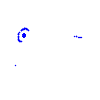
Particle: pion